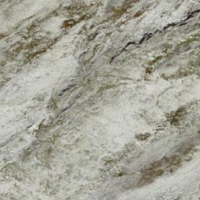
EUNIS habitat code: 48
Species observed at this site:
Silene acaulis
Micranthes stellaris